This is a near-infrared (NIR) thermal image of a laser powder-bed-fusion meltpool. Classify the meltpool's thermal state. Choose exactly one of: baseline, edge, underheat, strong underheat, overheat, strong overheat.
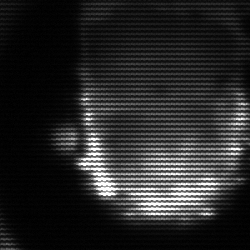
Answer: baseline